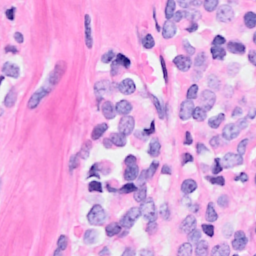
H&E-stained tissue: Breast